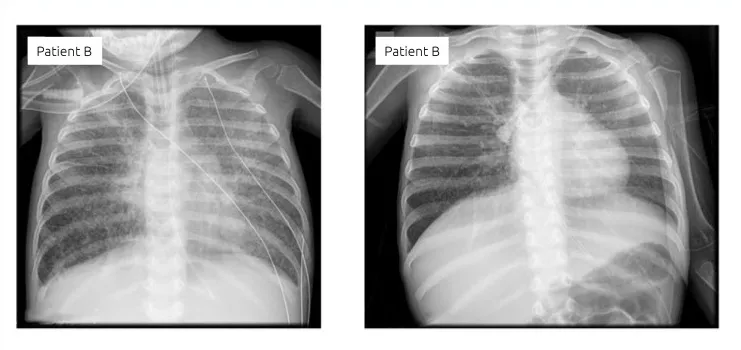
Chest x-ray performed on the first day and 24 hours after suspending dornase alfa therapy in patient B.
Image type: radiology (x_ray)